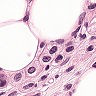
Metastatic tissue present: yes